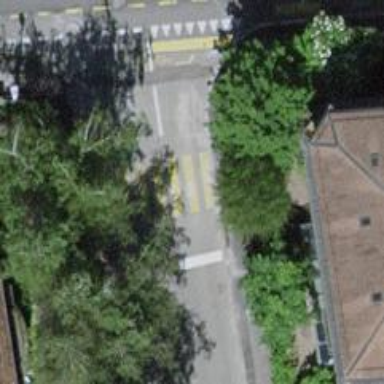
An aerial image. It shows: Kerb barrier.